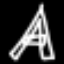
Label: The Eiffel Tower